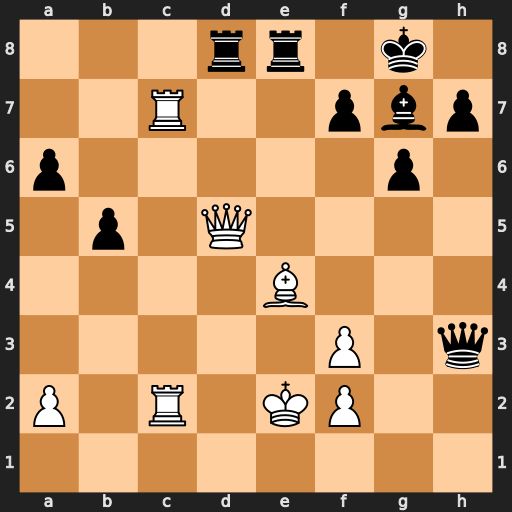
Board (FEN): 3rr1k1/2R2pbp/p5p1/1p1Q4/4B3/5P1q/P1R1KP2/8
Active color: w
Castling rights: -
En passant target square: -
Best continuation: Qxf7+ Kh8 Qxg7#